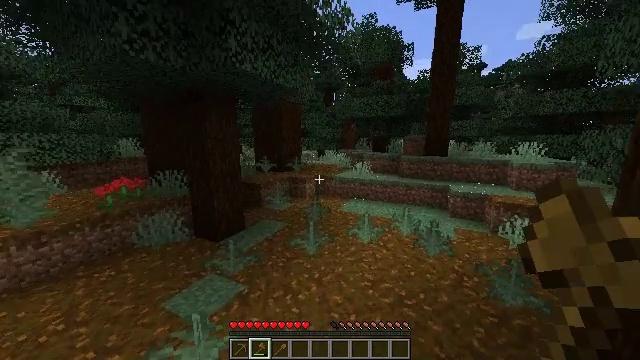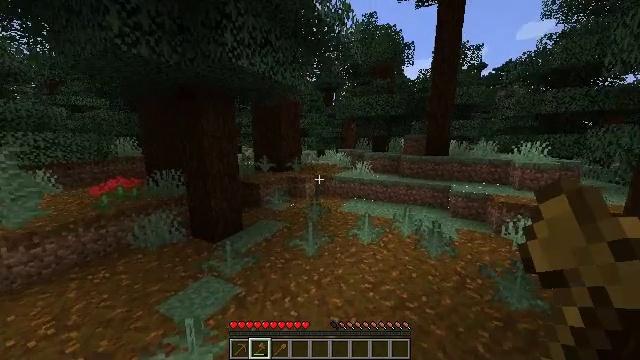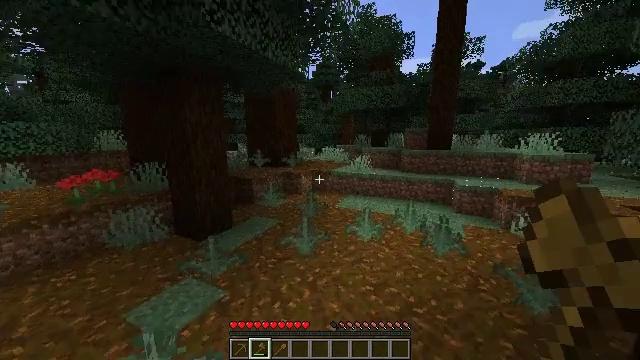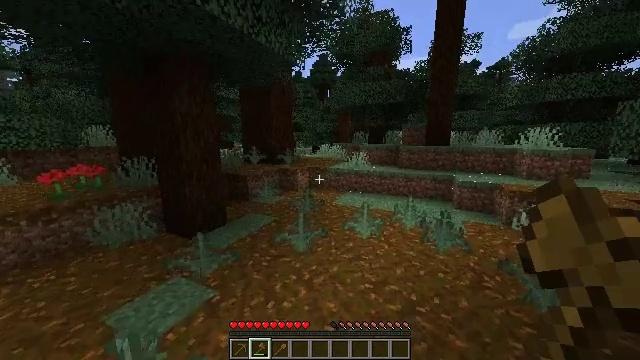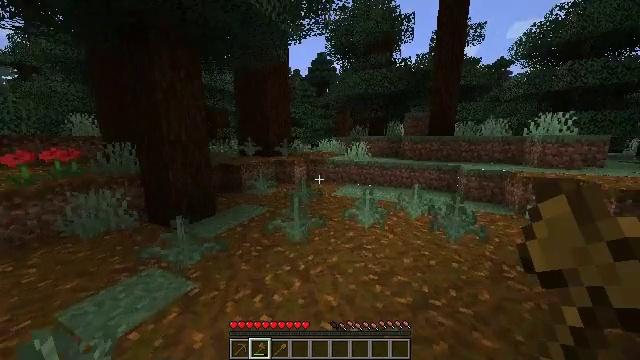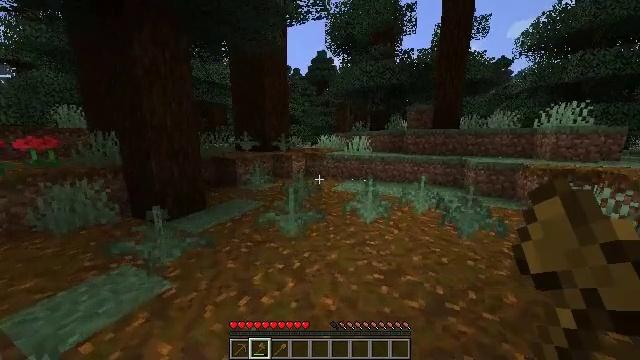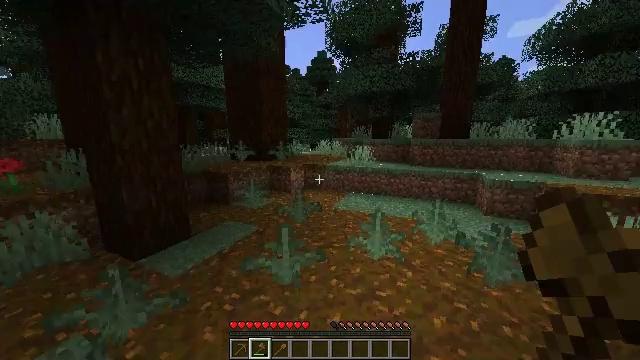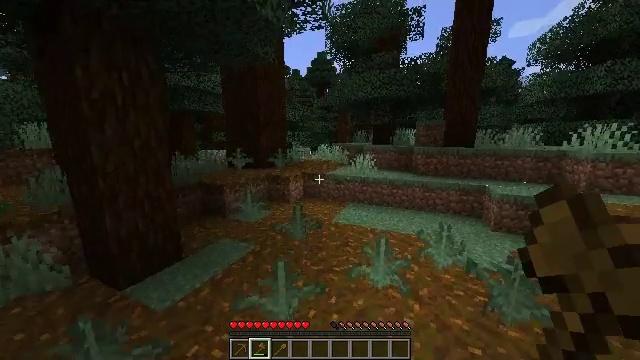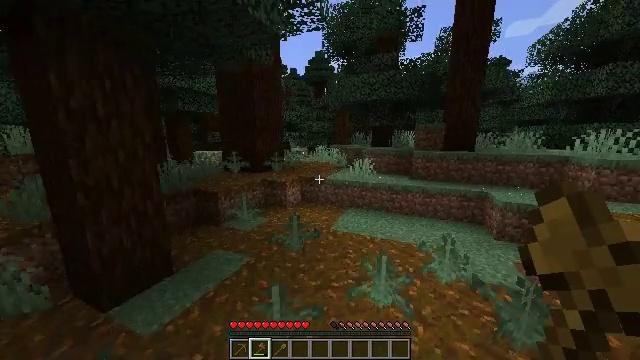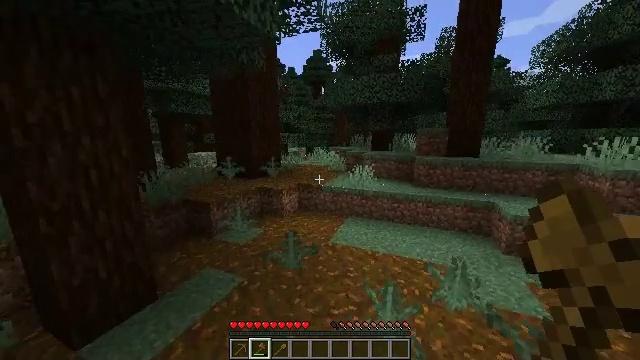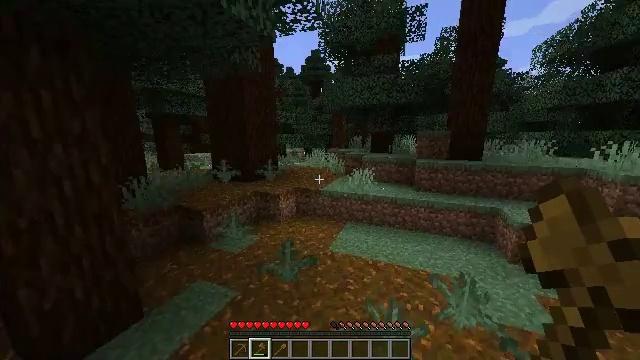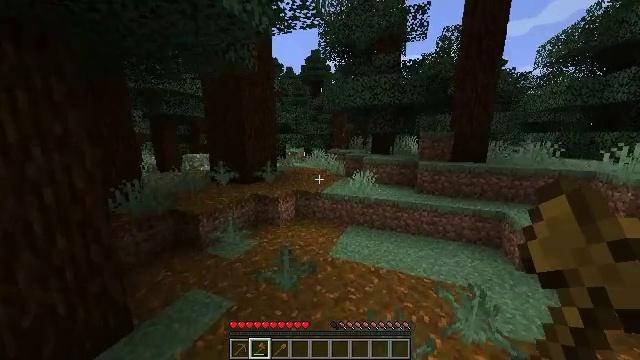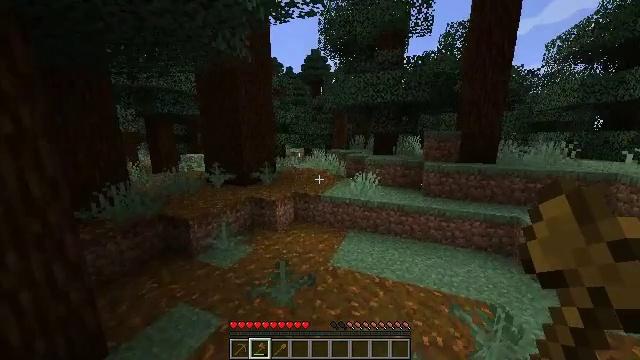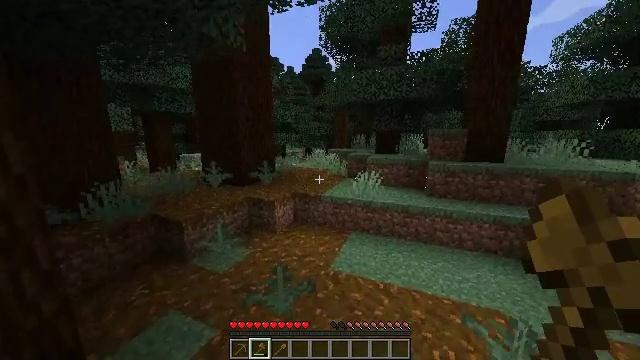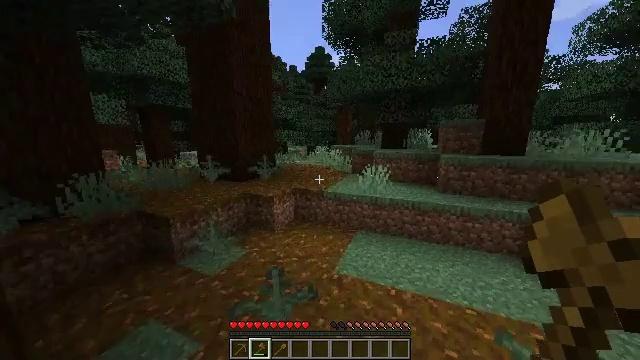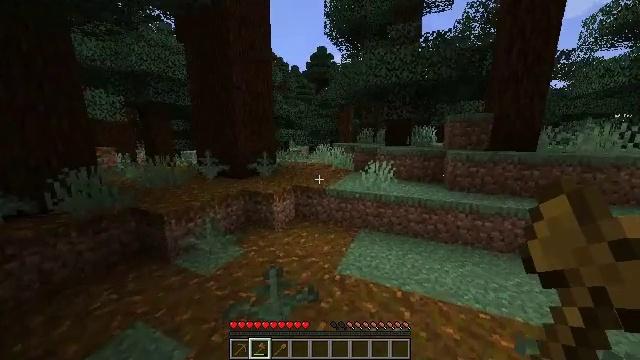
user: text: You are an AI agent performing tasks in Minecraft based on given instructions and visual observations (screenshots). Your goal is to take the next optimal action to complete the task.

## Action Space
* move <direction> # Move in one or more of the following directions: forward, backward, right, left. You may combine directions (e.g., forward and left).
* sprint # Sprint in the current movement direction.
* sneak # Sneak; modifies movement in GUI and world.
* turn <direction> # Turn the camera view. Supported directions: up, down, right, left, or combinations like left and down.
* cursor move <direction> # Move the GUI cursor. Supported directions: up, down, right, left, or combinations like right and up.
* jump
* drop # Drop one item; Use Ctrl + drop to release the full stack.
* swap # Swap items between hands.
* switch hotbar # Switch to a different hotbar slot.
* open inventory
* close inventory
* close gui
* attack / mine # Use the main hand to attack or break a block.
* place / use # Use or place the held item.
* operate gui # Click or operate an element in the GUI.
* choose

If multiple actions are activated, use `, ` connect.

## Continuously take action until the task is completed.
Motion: motion action
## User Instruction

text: Break the mossy cobblestone to gather materials.
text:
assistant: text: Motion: move forward, sprint, jump
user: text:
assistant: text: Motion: move forward, sprint, jump
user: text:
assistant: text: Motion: move forward, sprint, jump
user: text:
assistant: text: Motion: move forward, sprint, jump
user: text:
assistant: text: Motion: move forward, sprint, jump
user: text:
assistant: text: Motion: move forward, sprint, jump
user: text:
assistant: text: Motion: move forward, sprint, jump
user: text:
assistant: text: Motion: move forward, sprint, jump
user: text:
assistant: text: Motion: move forward, sprint, jump
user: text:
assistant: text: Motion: move forward, sprint, jump
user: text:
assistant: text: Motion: move forward, sprint, jump
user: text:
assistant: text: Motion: move forward, sprint, jump
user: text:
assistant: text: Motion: move forward, sprint, jump
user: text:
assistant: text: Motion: move forward, sprint, jump
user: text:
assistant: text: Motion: move forward, sprint, jump
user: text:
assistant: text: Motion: move forward, sprint, jump
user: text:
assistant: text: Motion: move forward, sprint, jump
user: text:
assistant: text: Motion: move forward, sprint, jump
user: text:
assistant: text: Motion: move forward, sprint, jump
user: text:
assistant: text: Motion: move forward, sprint, jump
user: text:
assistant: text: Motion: move forward, sprint, jump
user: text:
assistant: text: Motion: move forward, sprint, jump
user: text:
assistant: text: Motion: move forward, sprint, jump
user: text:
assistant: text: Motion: move forward, sprint, turn left, jump
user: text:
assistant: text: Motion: move forward, sprint, jump
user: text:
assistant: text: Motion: move forward, sprint, jump
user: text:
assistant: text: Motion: move forward, sprint, jump
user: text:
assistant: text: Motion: move forward, sprint, jump
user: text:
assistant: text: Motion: move forward, sprint, jump
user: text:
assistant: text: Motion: move forward, sprint, jump